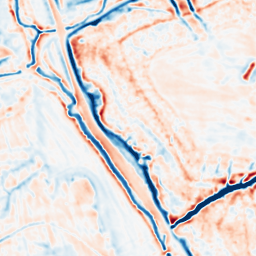
Category: multiscale
Decomposition family: dog_multiscale
Decomposition parameters: sigma_ratio: 1.4
n_scales: 4
base_sigma: 1
Upsampling method: quartic
Upsampling parameters: scale: 2
Upsampling scale: 2